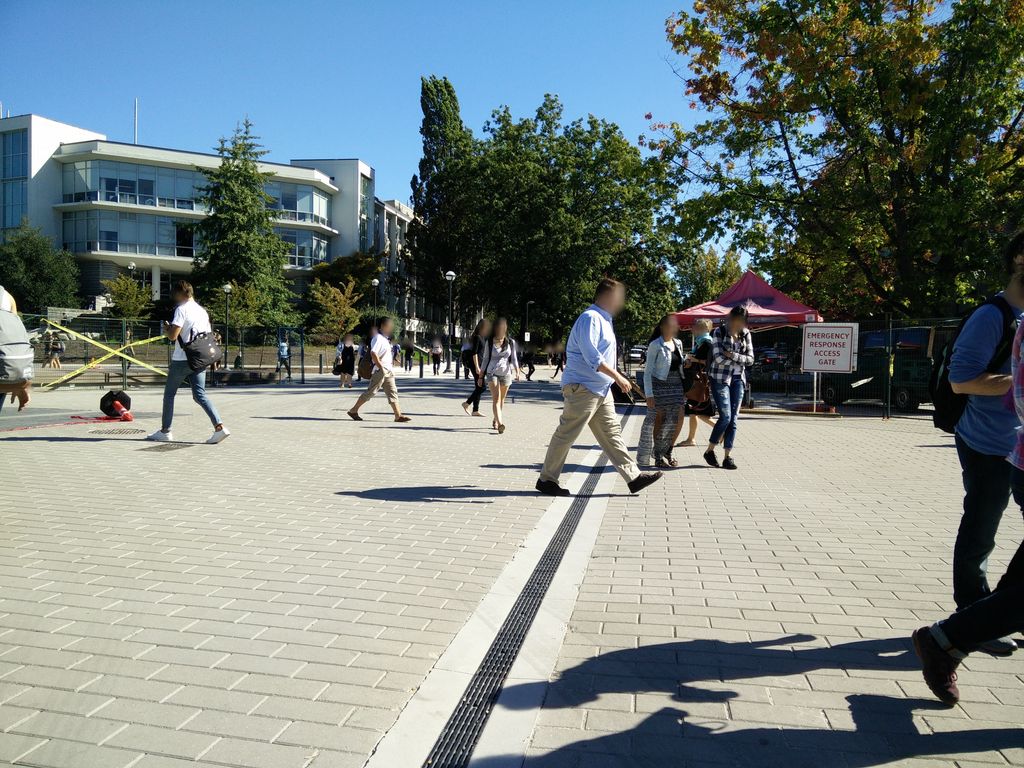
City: vancouver